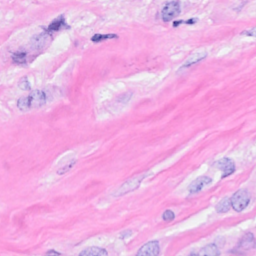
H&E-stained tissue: Breast